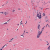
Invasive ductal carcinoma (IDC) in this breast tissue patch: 1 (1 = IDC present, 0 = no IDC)